Question: Why aren't flash errors and notices rendering in project?
While I'm using this non-flash form for my signup
'''
<h1>Sign Up</h1>
<%= form_for @user do |f| %>
<% if @user.errors.any? %>
<div class="error_messages">
<h2>Form is invalid</h2>
<ul>
<% @user.errors.full_messages.each do |message| %>
<li><%= message %></li>
<% end %>
</ul>
</div>
<% end %>
<div class="field">
<%= f.label :first_name %><br />
<%= f.text_field :first_name %>
</div>
<div class="field">
<%= f.label :last_name %><br />
<%= f.text_field :last_name %>
</div>
<div class="field">
<%= f.label :email %><br />
<%= f.text_field :email %>
</div>
<div class="field">
<%= f.label :password %><br />
<%= f.password_field :password %>
</div>
<div class="field">
<%= f.label :password_confirmation %><br />
<%= f.password_field :password_confirmation %>
</div>
<div class="actions"><%= f.submit %></div>
<% end %>
'''
It works good, however It makes some indents between fields for some mysterious reasons.

Meanwhile flash errors don't want to show up on login form.
'''
<h1>Log In</h1>
<%= form_tag '/authenticate' do %>
<div class="field">
<%= label_tag :email %><br />
<%= text_field_tag :email, params[:email] %>
</div>
<div class="field">
<%= label_tag :password %><br />
<%= password_field_tag :password %>
</div>
<div class="actions"><%= submit_tag "Log In" %></div>
<% end %>
'''
I can't see notices and alerts as well. It simply doesn't show up.
'''
class SessionsController < ApplicationController
def new
end
def create
user = User.find_by_email(params[:email])
if user && user.authenticate(params[:password])
session[:user_id] = user.id
redirect_to users_path, notice: "Logged In!"
else
flash.now.alert = "Email or password is invalid"
render "new"
end
end
def destroy
session[:user_id] = nil
redirect_to signup_path, notice: "Logged out!"
end
end
'''
'''
class UsersController < ApplicationController
before_filter :authorize, only: [:edit, :destroy]
def new
@user = User.new
end
def create
@user = User.new(user_params)
if @user.save
session[:user_id] = @user.id
redirect_to [@user, @task], notice: "Thank you for signing up!"
else
render "new"
end
end
def index
@users = User.all
end
def show
@user = User.find(params[:id])
end
def edit
@user = User.find(params[:id])
end
def update
@user = User.find(params[:id])
if @user.update(user_params)
redirect_to @user
else
render 'edit'
end
end
def destroy
@user = User.find(params[:id])
@user.destroy
respond_to {|format| format.js }
end
private
def user_params
params.require(:user).permit(:first_name, :last_name, :email, :password, :password_confirmation)
end
end
'''
What do I do?
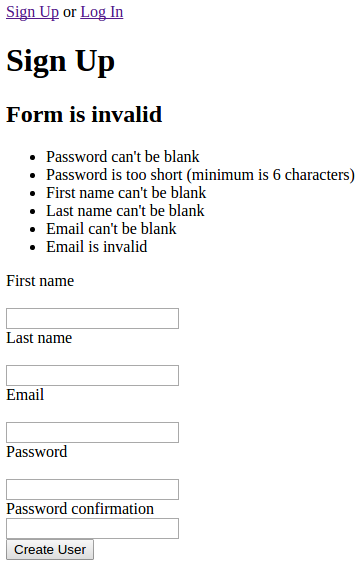
Answer: # 1
Below is a variation of Athar's answer to my personal liking. I feel it is more succinct and readable. As Athar mentioned prior, you should add it to your file inside .
'''
<% flash.each do |message_type, message| %>
<div class="flash-<%= message_type %>"><%= message %></div>
<% end %>
'''
---
# 2
Inside of your and files respectively you have the following lines of code...
- 'redirect_to users_path, notice: "Logged In!"'- 'redirect_to signup_path, notice: "Logged out!"'- 'redirect_to [@user, @task], notice: "Thank you for signing up!"'
...however, a possible problem is that you are never actually calling the 'flash' helper method.
Hence, I would put all your notices inside a flash helper, like so...
'flash: { notice: "This notice is inside the flash helper!" }'
---
# 3
Also, try using 'flash.now[:alert]', instead of 'flash.now.alert'.
---
Hopefully this might solve your problem.